Question: I'm working on a lottery system for my game and i'm having issues with the total pot size
current progress: <URL>
Anyways, what i'm doing is having it so a user will buy a ticket in the game and that will count as +5 currency to the pot.
This is what the table looks like

basically i need it to count all those <PHONE>'s and output 1 number
or my other idea, get the amount of people and *5
any of those would be great :)
basically for 8 people with <PHONE>, it should print out 40000000 (40M)
my attempt:
'''
$pot = mysql_query("SELECT name, SUM(pot), COUNT(name) FROM contestants");
$details = mysql_fetch_array($pot);
$totalpot = $details['SUM($details['pot']'];
'''
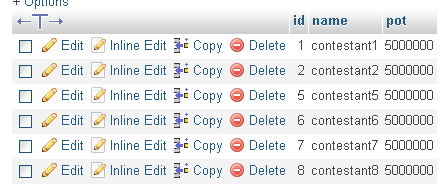
Answer: This line is wrong:
'''
$totalpot = $details['SUM($details['pot']'];
'''
The problem seems to be a combination of:
- - - -
Give your columns aliases so that it is easier to refer to them in your source code:
'''
SELECT SUM(pot) AS sum_pot, COUNT(name) AS count_name FROM contestants
'''
Then you can just write:
'''
$totalpot = $details['sum_pot'];
'''
Also there are a number of other problems with your code, for example:
- - 'name''SUM'